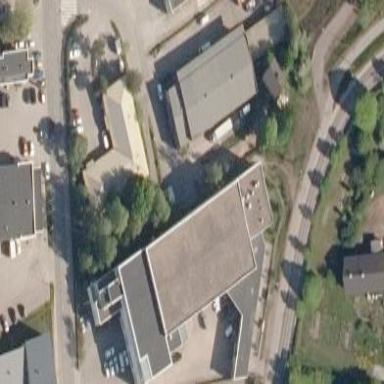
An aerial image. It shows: Industrial building being used for industrial purposes.